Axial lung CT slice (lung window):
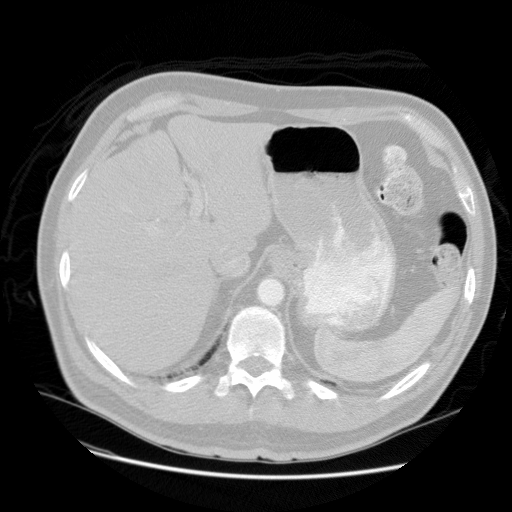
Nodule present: no